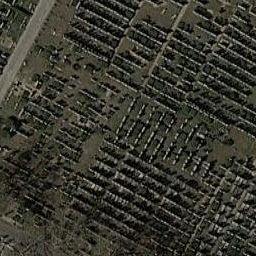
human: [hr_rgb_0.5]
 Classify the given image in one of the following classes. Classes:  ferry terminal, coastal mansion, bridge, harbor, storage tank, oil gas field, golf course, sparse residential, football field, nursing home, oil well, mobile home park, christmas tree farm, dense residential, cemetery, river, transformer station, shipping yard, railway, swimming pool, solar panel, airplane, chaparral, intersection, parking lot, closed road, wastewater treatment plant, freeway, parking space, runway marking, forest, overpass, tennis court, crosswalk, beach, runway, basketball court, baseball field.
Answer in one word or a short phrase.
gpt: cemetery